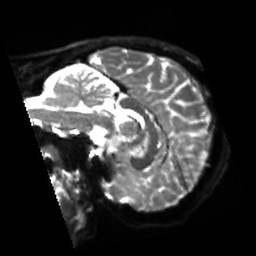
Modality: sbref
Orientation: sagittal
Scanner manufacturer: siemens
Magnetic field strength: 3 T
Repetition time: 4 s
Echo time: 0.0594 s